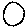
Label: circle